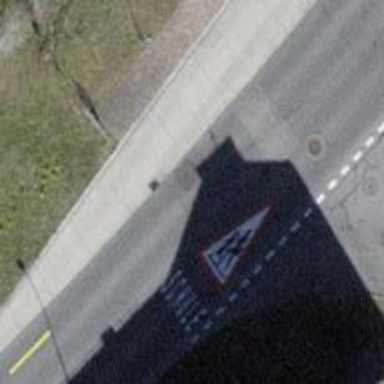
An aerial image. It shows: Bus stop with designated stop position for public transport.